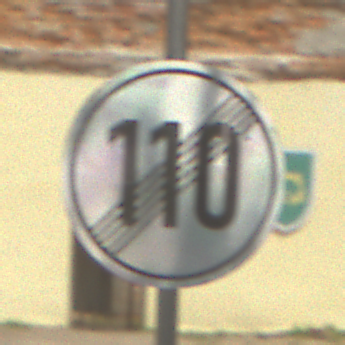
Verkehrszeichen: EndeGeschwindigkeit110
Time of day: Midday
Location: Outdoor (Suburban)
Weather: PartlyCloudy
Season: NotSpecified
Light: Natural